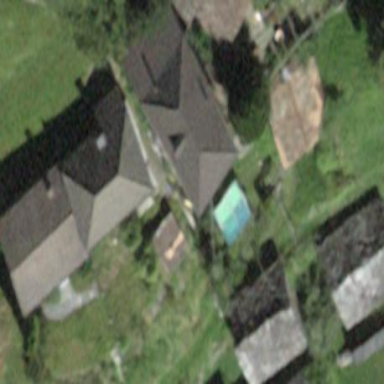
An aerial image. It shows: Detached building.